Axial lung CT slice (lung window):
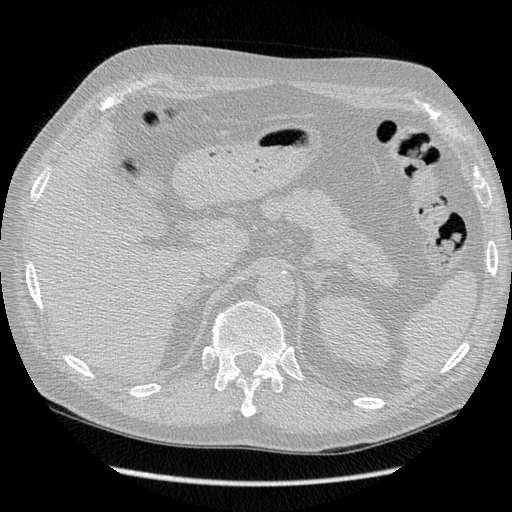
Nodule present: no